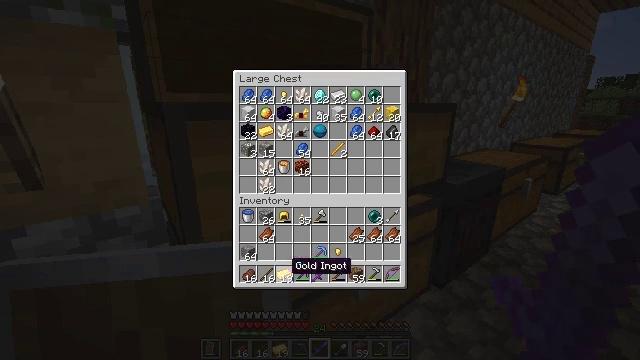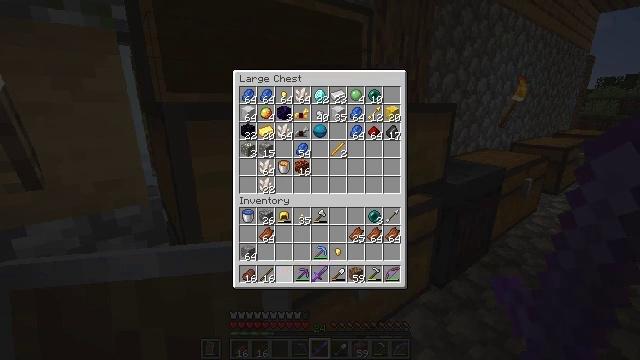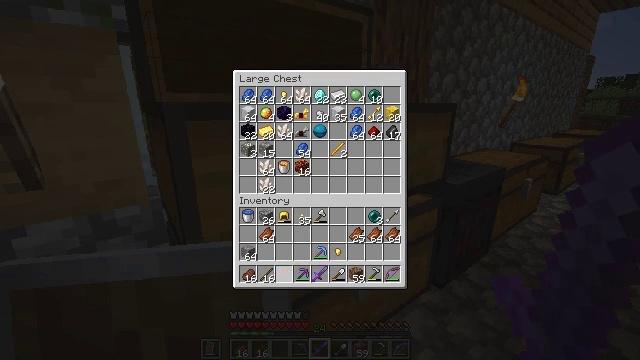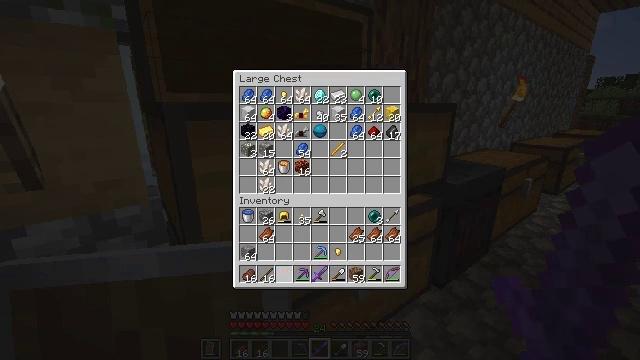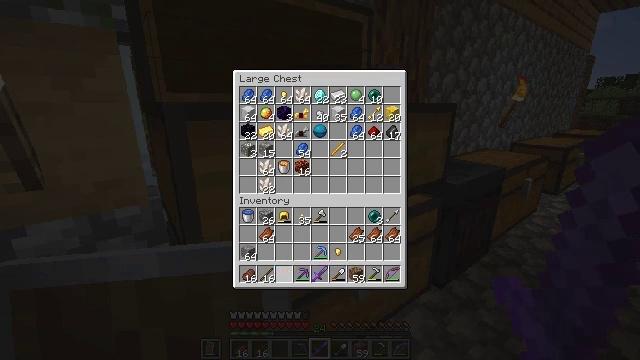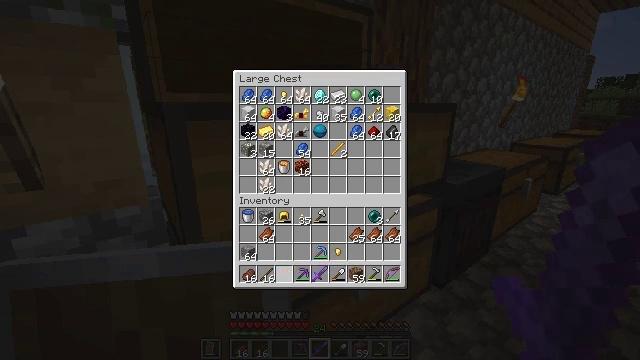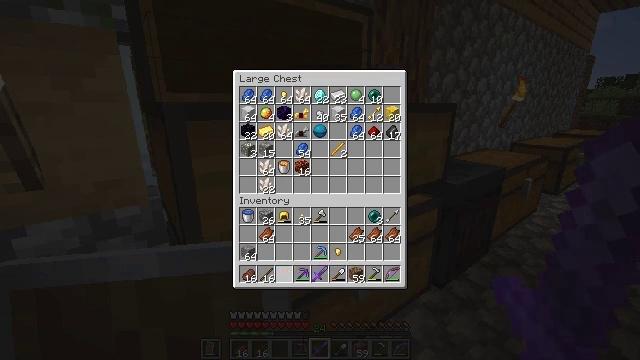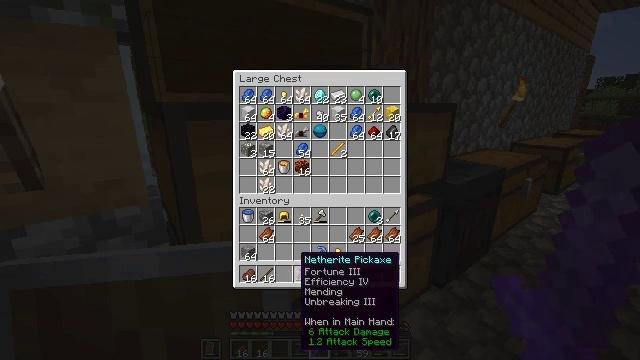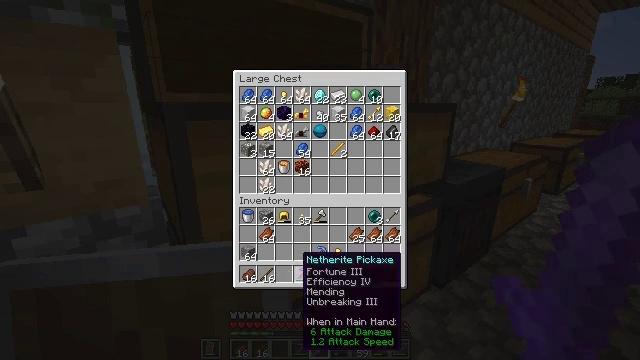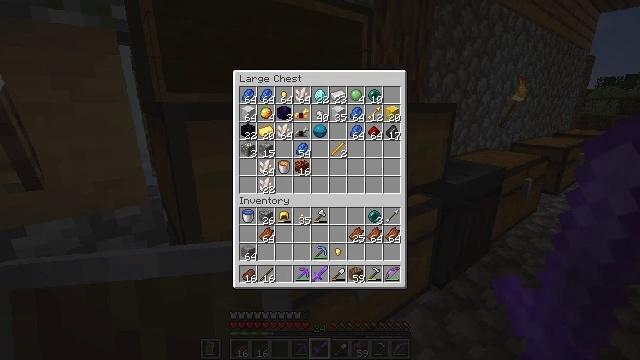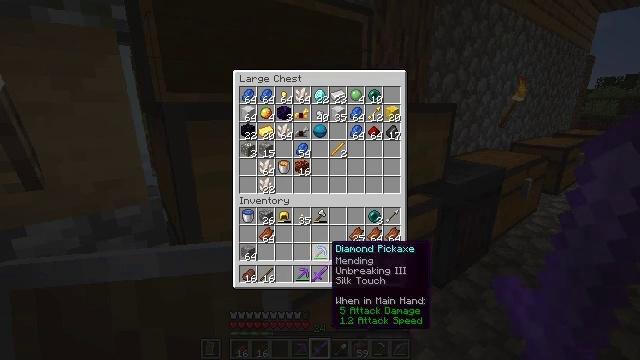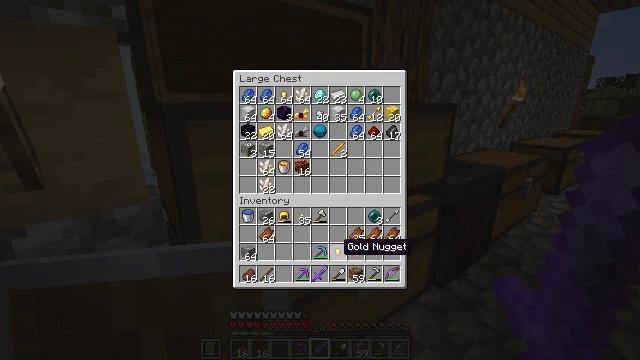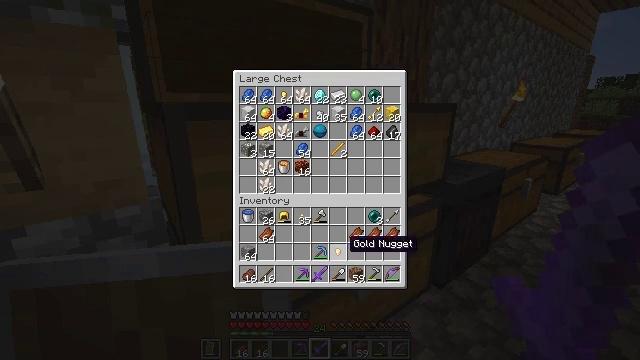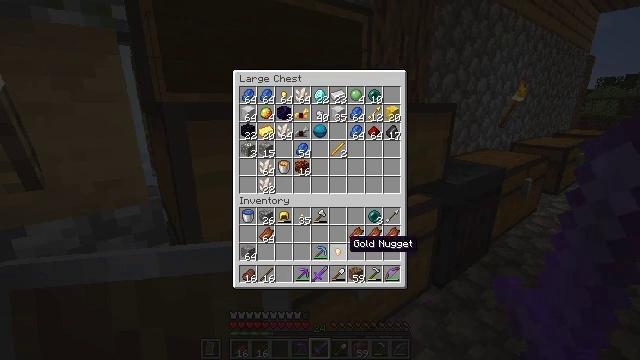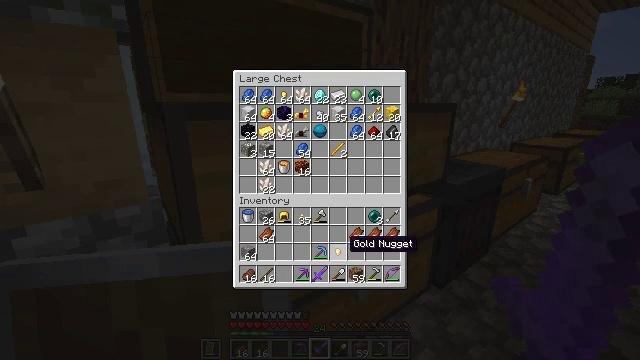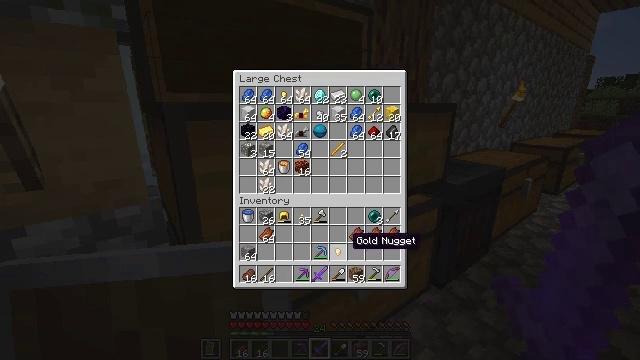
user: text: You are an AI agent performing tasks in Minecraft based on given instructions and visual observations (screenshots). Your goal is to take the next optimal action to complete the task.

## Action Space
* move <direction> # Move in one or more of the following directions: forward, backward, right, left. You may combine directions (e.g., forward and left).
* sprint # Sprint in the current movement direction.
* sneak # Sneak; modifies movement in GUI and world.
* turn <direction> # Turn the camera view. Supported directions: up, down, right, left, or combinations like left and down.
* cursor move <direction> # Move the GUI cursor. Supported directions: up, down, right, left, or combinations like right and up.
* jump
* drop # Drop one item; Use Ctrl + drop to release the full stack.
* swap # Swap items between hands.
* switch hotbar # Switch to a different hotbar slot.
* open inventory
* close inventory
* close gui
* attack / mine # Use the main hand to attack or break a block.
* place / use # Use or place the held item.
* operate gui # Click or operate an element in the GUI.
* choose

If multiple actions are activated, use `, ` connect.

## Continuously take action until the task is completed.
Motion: motion action
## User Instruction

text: Craft a netherite ingot from netherite scrap and gold ingots.
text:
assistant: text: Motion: sneak, use / place
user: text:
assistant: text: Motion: sneak, use / place
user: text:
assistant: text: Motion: sneak, use / place
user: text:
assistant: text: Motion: sneak
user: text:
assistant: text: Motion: sneak
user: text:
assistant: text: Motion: sneak
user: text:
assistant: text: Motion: sneak
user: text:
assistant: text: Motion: sneak
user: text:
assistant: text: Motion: sneak, turn right
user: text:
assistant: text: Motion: sneak, turn right
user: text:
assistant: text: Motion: sneak, turn right
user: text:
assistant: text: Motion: sneak
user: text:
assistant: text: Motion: sneak
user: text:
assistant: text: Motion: sneak
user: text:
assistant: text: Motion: sneak
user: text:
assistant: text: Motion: sneak
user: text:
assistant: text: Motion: sneak
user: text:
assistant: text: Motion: sneak, use / place
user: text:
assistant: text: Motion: sneak, use / place
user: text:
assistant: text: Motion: sneak, use / place
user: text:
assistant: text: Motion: sneak
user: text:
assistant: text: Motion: sneak
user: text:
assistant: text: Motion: sneak
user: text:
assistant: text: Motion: sneak
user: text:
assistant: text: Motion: sneak
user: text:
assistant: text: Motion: sneak
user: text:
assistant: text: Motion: sneak
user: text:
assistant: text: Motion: sneak
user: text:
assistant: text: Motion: sneak
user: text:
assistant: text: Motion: sneak